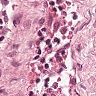
Metastatic tissue present: no